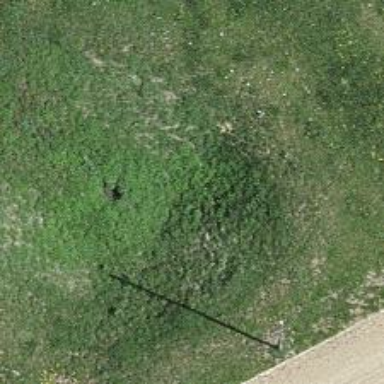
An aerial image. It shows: Sinkhole in natural setting.